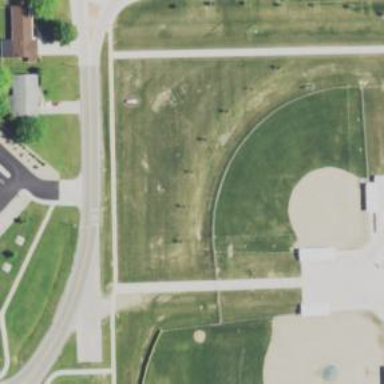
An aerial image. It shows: Baseball pitch for leisure land activities.